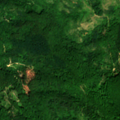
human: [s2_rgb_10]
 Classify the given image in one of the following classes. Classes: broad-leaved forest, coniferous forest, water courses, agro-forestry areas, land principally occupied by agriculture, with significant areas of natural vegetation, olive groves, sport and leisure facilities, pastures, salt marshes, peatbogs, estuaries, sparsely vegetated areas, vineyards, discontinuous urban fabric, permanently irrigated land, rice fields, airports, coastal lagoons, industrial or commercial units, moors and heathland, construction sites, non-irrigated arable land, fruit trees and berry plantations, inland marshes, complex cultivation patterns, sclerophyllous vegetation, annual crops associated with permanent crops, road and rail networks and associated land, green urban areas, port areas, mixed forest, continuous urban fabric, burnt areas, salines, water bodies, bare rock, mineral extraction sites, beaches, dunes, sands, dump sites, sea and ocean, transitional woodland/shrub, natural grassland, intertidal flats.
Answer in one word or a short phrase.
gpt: land principally occupied by agriculture, with significant areas of natural vegetation, broad-leaved forest, transitional woodland/shrub